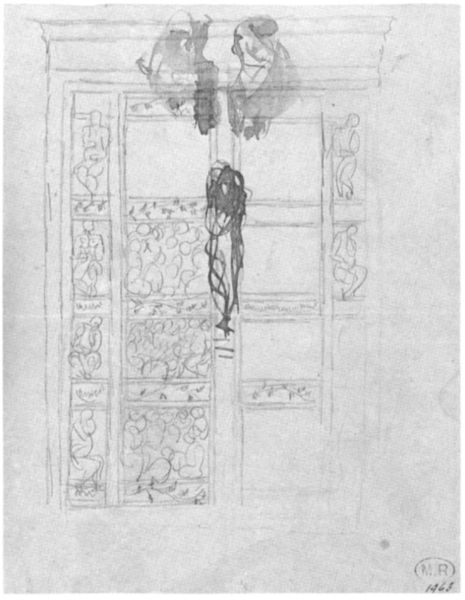
Titel: Das Höllentor, Zweiter Entwurf
Künstler: Auguste Rodin
Schlagwörter: weiß, fenster, schwarz, skizze, tür, zeichnung, muster, ornament, rahmen, felder, gitter, pflanzen, papier, schrank, türe, figuren, detail, ornamente, verzierung, tusche, schwarz-weiß, bleistift, entwurf, tinte, schnitzerei, quadrate, sims, karte, plan, fäden, klecks, graphit, 1963